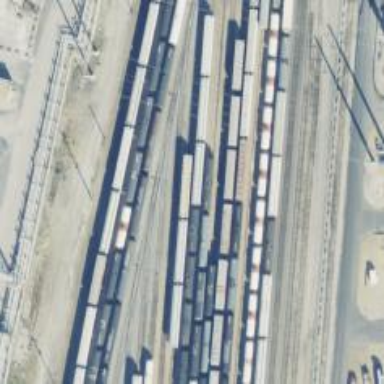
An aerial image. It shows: Railway yard in service.